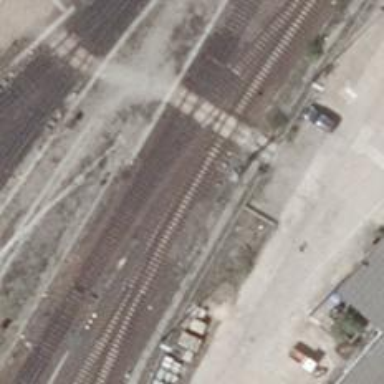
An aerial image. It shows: Railway switch.